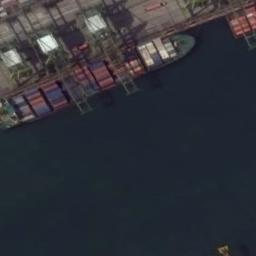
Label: ship